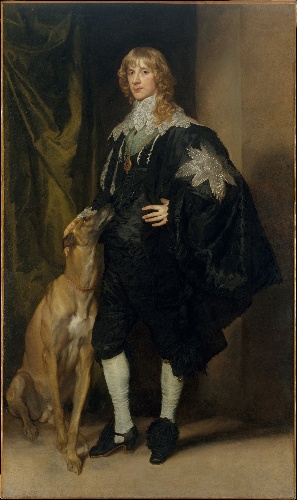
Title: James Stuart (1612–1655), Duke of Richmond and Lennox
Artist: Anthony van Dyck
Artist bio: Flemish, Antwerp 1599–1641 London
Date: ca. 1633–35
Object type: Painting
Classification: Paintings
Medium: Oil on canvas
Dimensions: 85 x 50 1/4 in. (215.9 x 127.6 cm)
Department: European Paintings
Credit line: Marquand Collection, Gift of Henry G. Marquand, 1889
Accession year: 1889
Repository: Metropolitan Museum of Art, New York, NY
Tags: Men|Portraits|Dogs